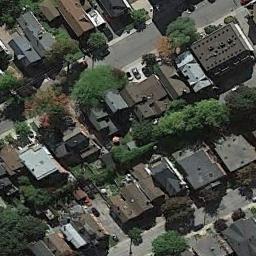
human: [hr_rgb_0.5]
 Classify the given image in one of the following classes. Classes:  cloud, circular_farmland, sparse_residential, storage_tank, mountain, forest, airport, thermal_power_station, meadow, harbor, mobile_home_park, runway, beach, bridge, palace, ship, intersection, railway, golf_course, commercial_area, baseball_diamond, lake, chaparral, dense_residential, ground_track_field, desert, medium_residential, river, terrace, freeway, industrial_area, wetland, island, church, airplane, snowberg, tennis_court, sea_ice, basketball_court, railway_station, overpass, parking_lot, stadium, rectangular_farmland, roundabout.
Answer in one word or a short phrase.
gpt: medium_residential